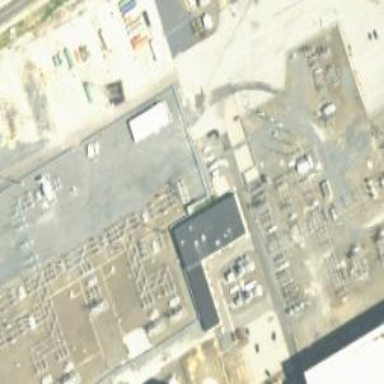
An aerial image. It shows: Power substation.